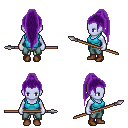
a pixel art fantasy rpg character, female body template, dark elf, purple skin, teal pirate shirt, teal pants, purple extra-long topknot hairstyle, brown shoes, spear, four views (front, back, left, right), 2x2 character sprite sheet, small pixel art, hard edges, no anti-aliasing